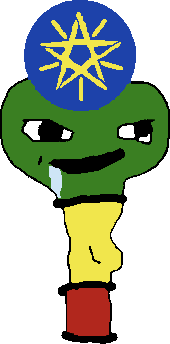
Label: 5_Brainlet